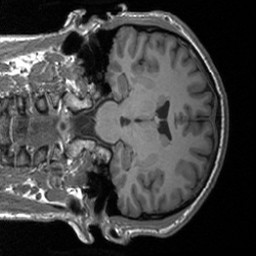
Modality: T1w
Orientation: coronal
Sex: male
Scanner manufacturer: siemens
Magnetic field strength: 3 T
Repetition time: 1.9 s
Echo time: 0.00226 s